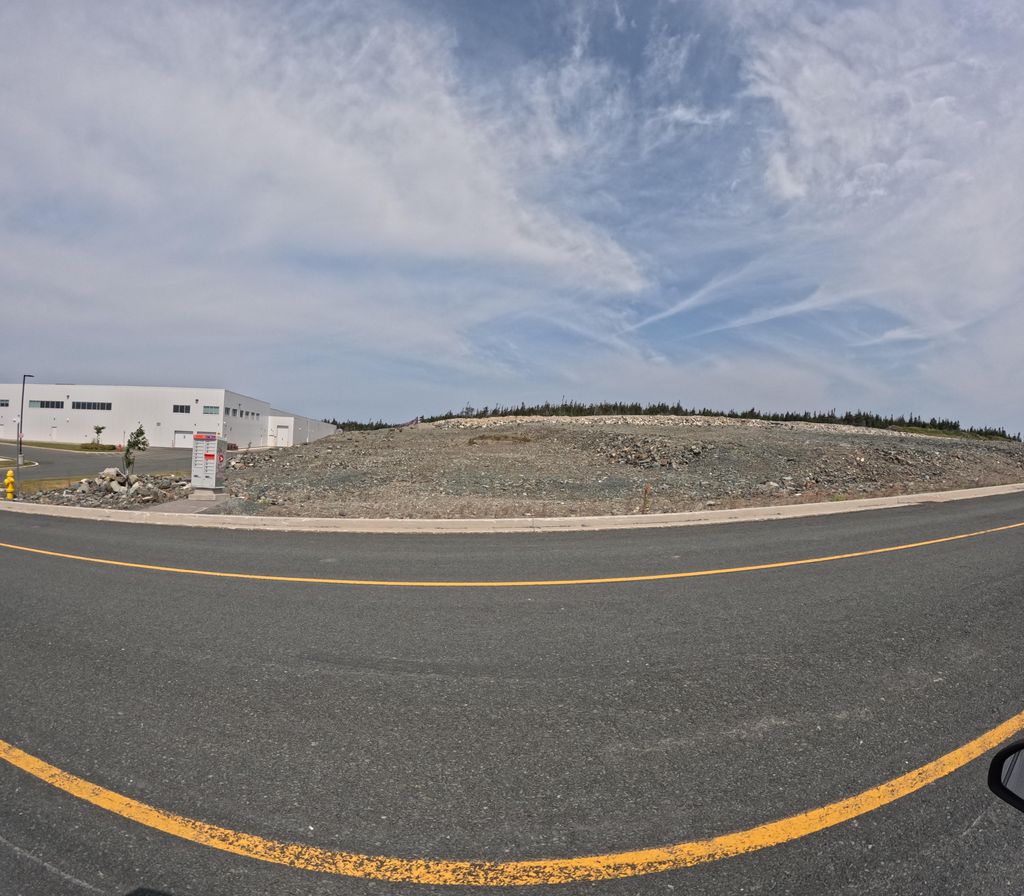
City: st_johns